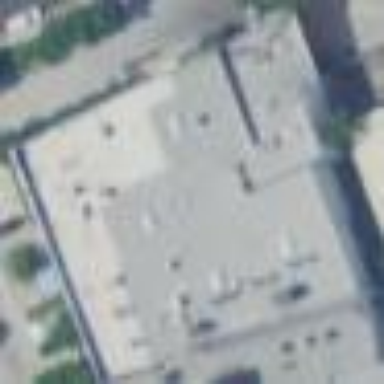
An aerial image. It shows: Commercial building.